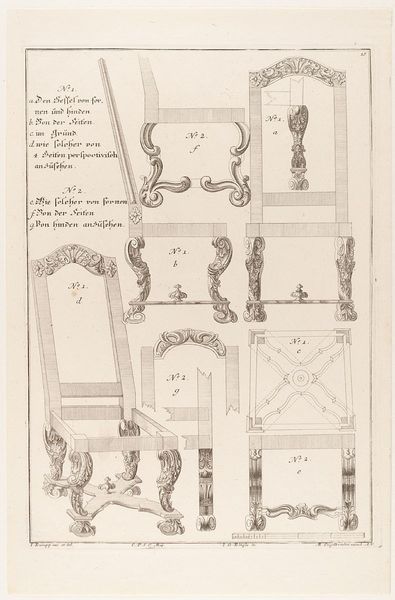
Titel: Querschnitt, Grund- und Aufriss eines Stuhls
Künstler: Johann Rumpp
Standort: Hamburg
Institution: Museum für Kunst und Gewerbe Hamburg
Schlagwörter: stuhl, zeichnung, ornament, rokoko, grafik, graphik, ornamente, verzierung, fotografie, photographie, druckgraphik, druckgrafik, stich, kunstgewerbe, laubwerk, blattwerk, kupferstich, kunsthandwerk, bauteile, bauanleitung, hausrat, bandelwerk, reproduktionen, industriedesign, druckerzeugnisse, möbel, ornamentstich, vorlageblätter